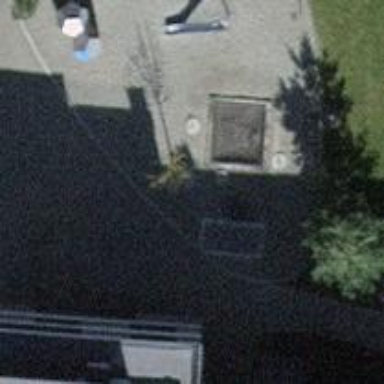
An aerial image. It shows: Sandpit playground.